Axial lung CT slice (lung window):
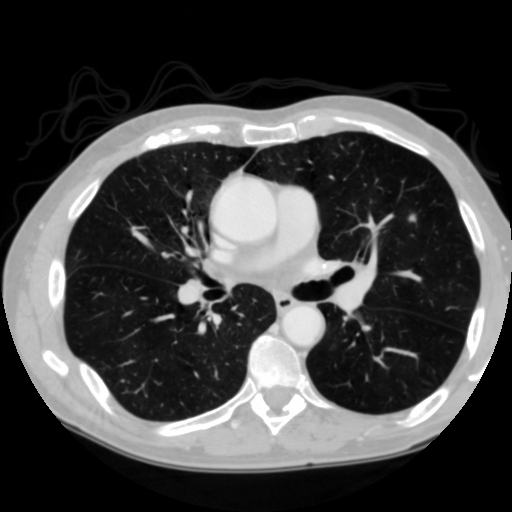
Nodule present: yes
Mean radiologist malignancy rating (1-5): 3